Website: lowes
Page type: stored-credit-cards
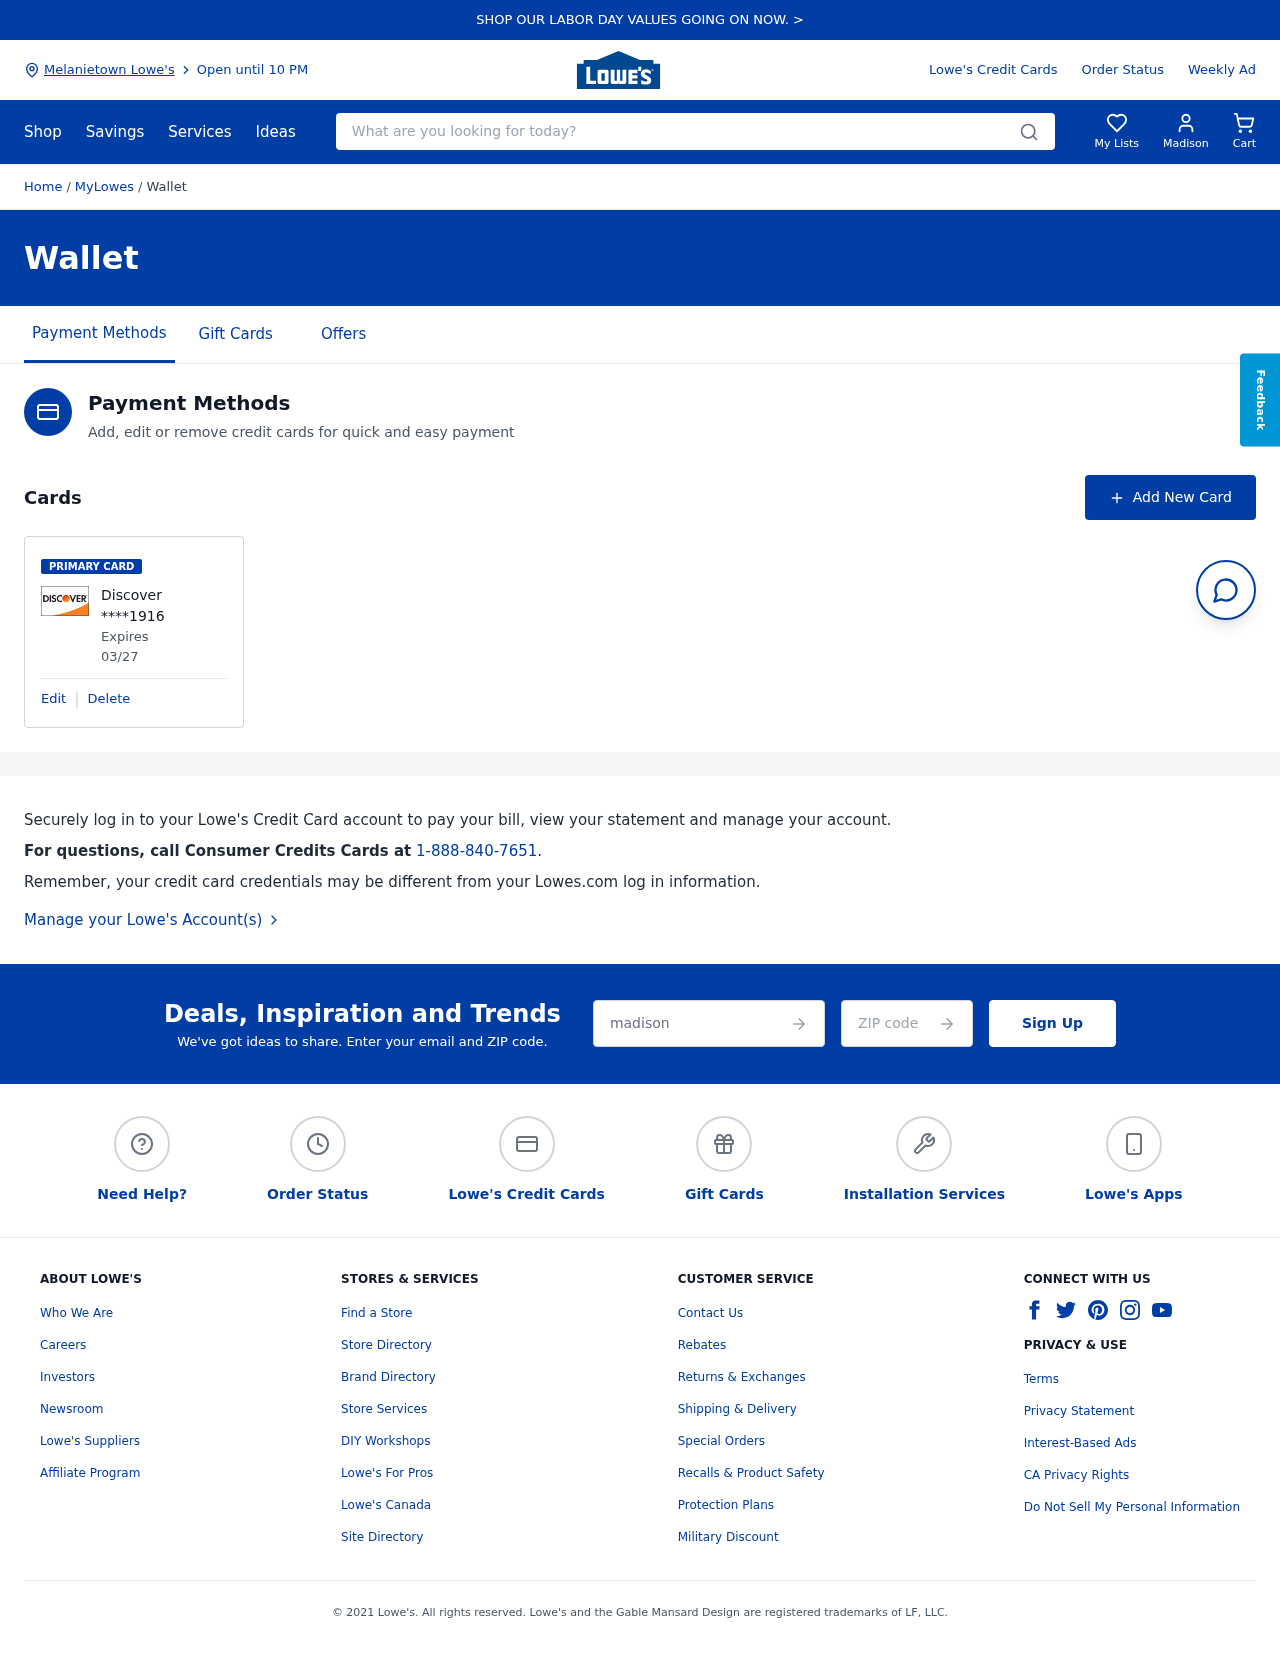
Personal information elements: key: PII_CARD_EXPIRY
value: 03/27
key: PII_CARD_LAST4
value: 1916
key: PII_CARD_TYPE
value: Discover
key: PII_CITY
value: Melanietown Lowe's
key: PII_EMAIL
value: madison.miller@gmail.com
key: PII_FIRSTNAME
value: Madison
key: PII_POSTCODE
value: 85678
Search elements: key: HEADER_SEARCH
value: What are you looking for today?